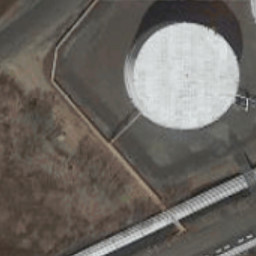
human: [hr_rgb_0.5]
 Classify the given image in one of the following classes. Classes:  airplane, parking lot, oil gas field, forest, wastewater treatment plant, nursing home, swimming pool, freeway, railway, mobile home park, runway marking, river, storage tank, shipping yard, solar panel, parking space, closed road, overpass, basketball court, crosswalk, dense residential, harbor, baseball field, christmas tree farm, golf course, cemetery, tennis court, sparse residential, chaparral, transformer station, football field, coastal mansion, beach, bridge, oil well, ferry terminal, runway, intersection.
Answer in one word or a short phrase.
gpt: storage tank